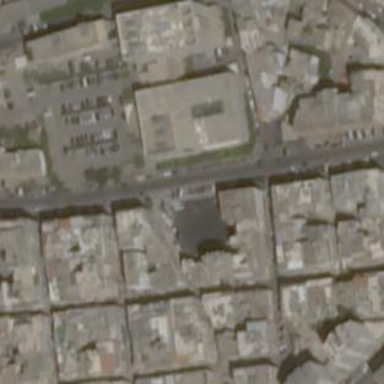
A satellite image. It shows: Hospital building providing healthcare services.